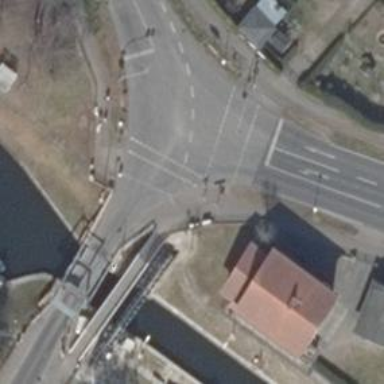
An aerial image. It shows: Bridge.